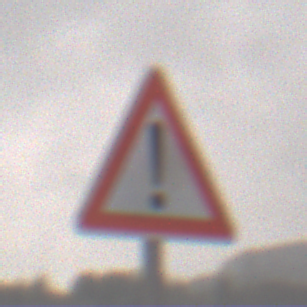
Verkehrszeichen: Gefahrenstelle
Umgebung: Outdoor, Nature
Tageszeit: Midday
Wetter: Overcast
Licht: Natural
Jahreszeit: Winter
Kontrast: LowContrast